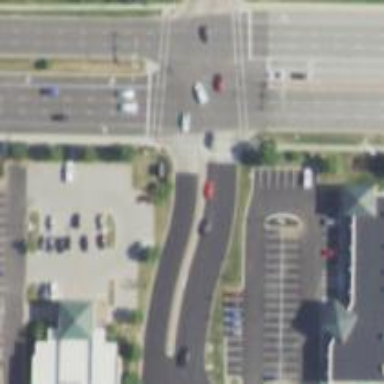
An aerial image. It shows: Solid crossing edge road marking.